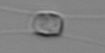
Label: Chaetoceros_similis